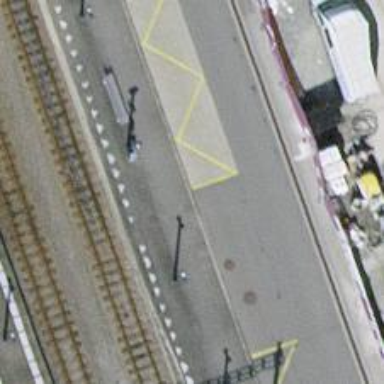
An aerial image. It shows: Platform for public transport and road usage.